Interaction volume radius: 10 \u00c5
Interaction volume height: 30 \u00c5
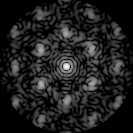
Disorder parameter: 0.58